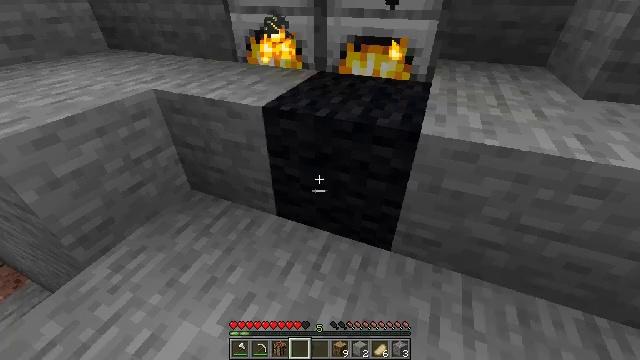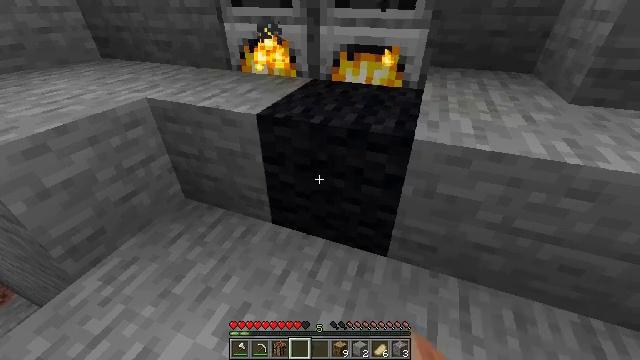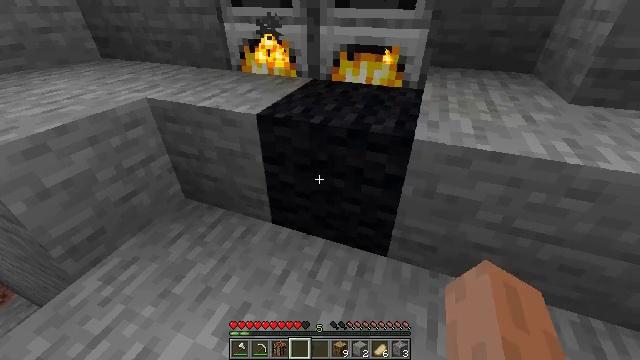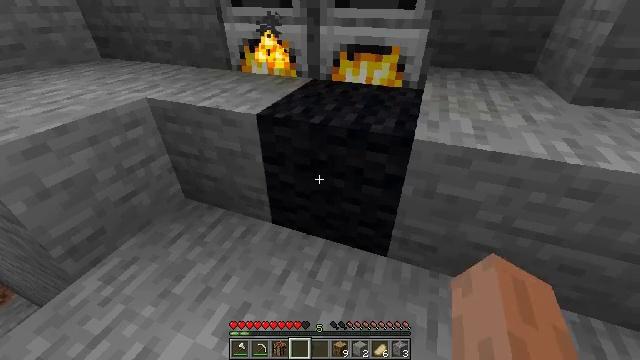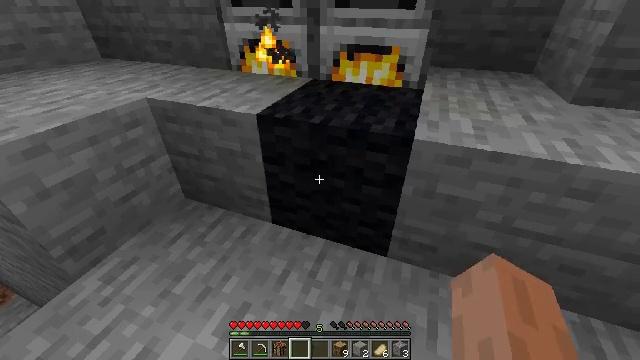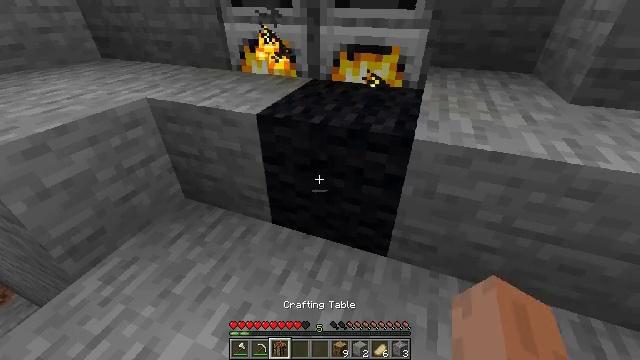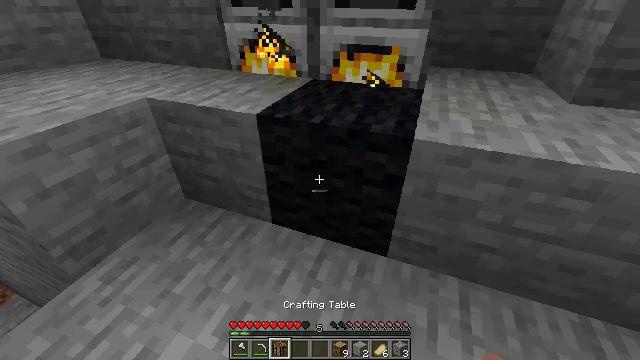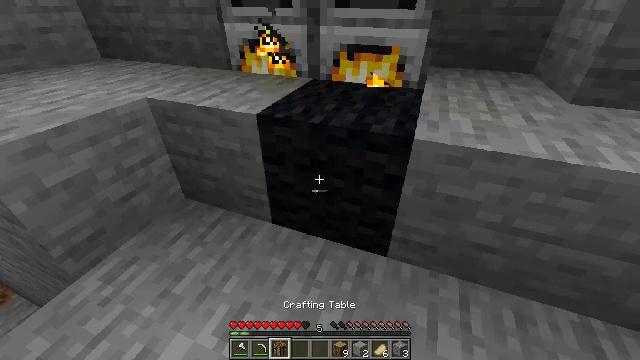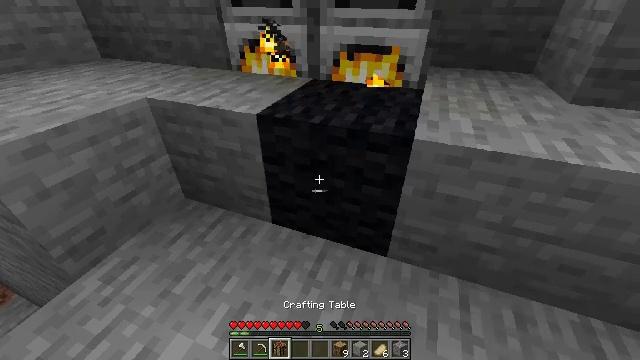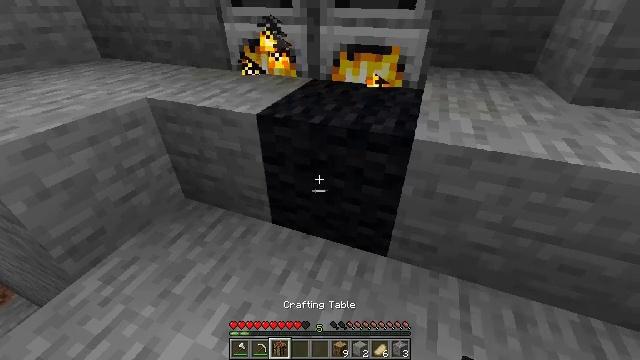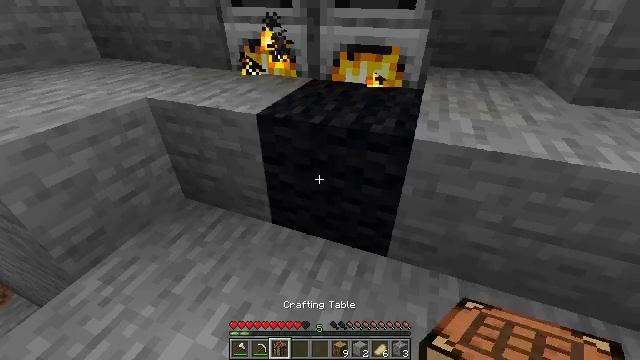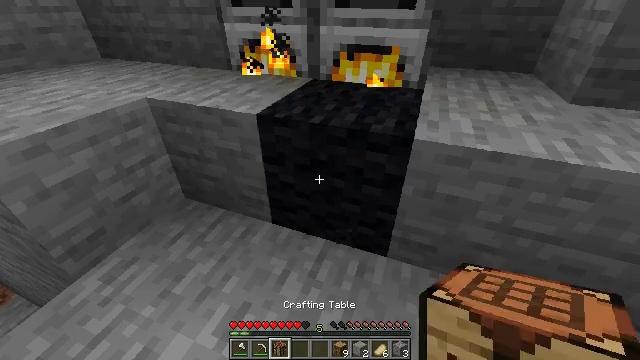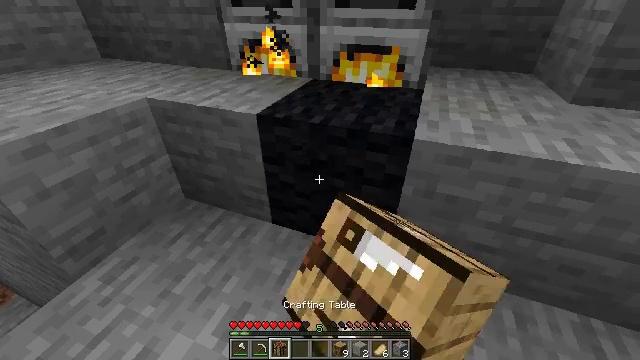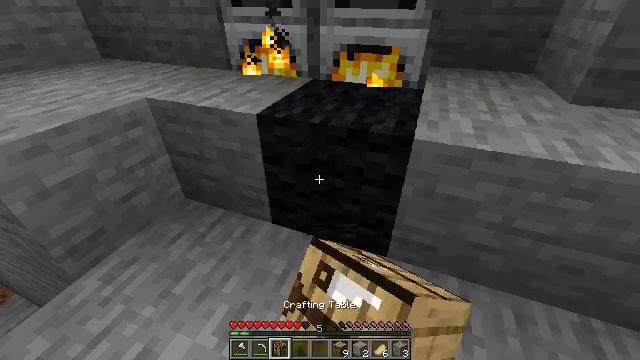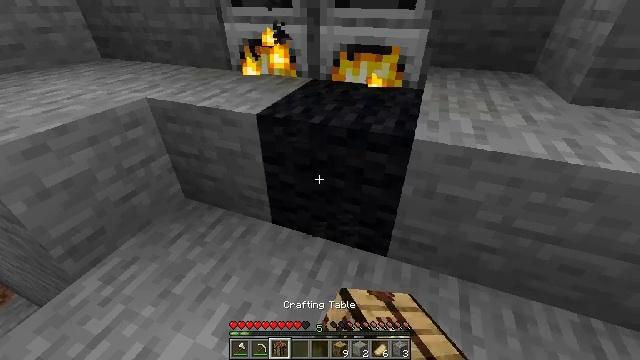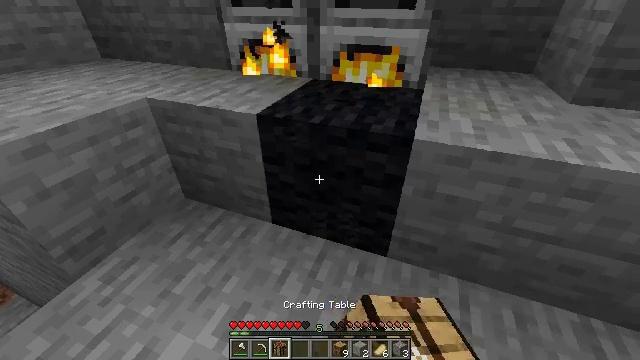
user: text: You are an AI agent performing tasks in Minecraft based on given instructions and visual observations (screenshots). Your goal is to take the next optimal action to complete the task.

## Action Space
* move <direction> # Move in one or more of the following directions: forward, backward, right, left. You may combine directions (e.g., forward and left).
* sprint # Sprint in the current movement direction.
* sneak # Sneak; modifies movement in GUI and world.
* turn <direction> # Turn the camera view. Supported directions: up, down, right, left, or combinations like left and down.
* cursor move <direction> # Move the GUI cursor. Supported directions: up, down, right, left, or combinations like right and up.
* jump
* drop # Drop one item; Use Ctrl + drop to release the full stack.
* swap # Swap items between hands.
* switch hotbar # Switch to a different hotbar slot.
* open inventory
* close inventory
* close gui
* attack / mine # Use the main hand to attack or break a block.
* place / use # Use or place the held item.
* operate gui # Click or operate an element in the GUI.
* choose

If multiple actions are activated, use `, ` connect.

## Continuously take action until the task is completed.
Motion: motion action
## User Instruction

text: Retrieve the black wool block.
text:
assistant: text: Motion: turn right and up
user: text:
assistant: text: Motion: no_op
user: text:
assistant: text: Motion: no_op
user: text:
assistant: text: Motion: no_op
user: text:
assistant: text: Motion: no_op
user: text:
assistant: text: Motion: no_op
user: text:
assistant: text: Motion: no_op
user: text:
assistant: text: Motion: no_op
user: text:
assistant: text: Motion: no_op
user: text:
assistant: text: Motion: no_op
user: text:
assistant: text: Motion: attack / mine
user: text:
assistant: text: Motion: attack / mine
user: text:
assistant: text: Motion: attack / mine
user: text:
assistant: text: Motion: attack / mine
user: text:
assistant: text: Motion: attack / mine
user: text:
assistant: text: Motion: attack / mine
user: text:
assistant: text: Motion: attack / mine
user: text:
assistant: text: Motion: turn right and down, attack / mine
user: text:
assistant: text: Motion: turn right and down, attack / mine
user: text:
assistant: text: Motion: turn right and down, attack / mine
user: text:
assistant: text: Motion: attack / mine
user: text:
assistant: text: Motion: attack / mine
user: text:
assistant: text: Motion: attack / mine
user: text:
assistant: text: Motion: attack / mine
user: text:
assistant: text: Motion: attack / mine
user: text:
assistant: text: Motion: attack / mine
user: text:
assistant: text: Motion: attack / mine
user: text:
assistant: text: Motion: attack / mine
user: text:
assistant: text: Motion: attack / mine
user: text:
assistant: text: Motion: attack / mine